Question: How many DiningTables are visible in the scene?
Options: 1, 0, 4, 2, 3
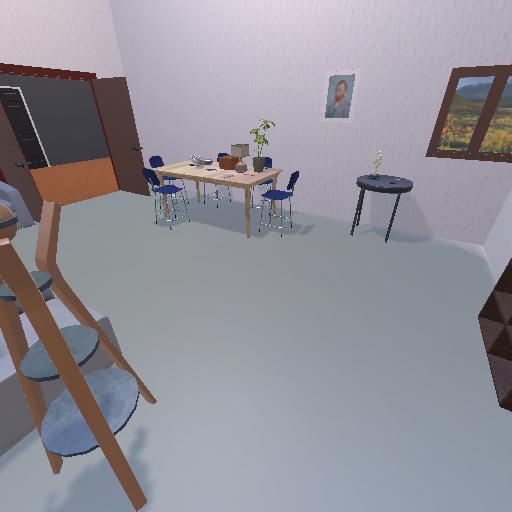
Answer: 1